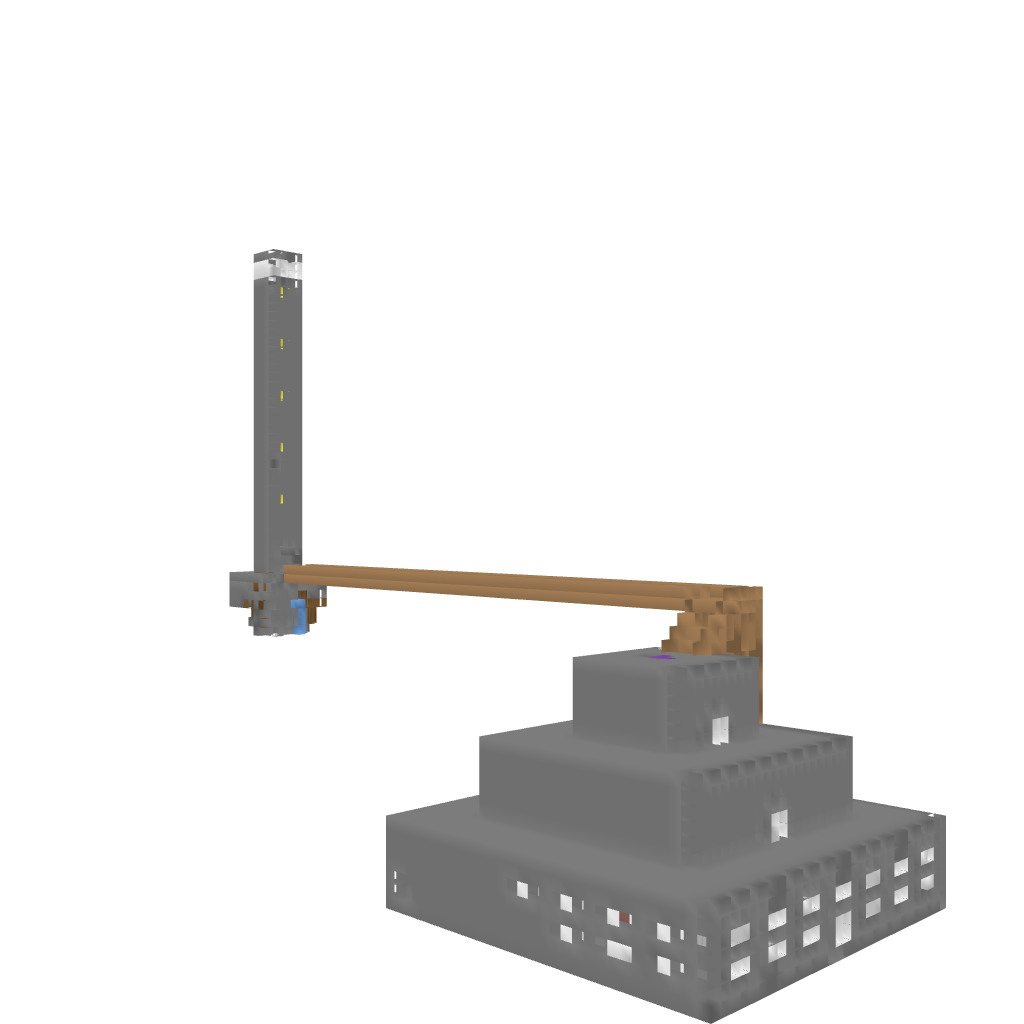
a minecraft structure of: Castle 1 bad low quality